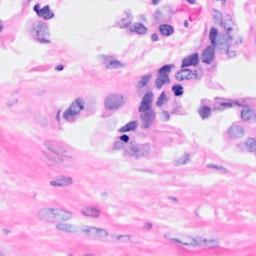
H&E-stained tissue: Breast